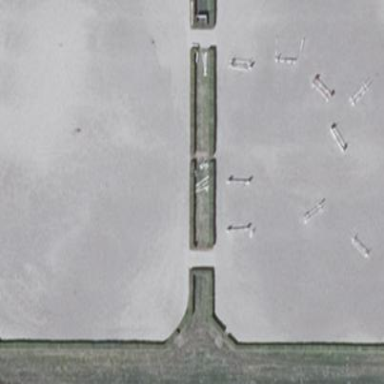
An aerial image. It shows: Equestrian pitch with sandy surface for leisure land.